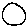
Label: moon